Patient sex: M
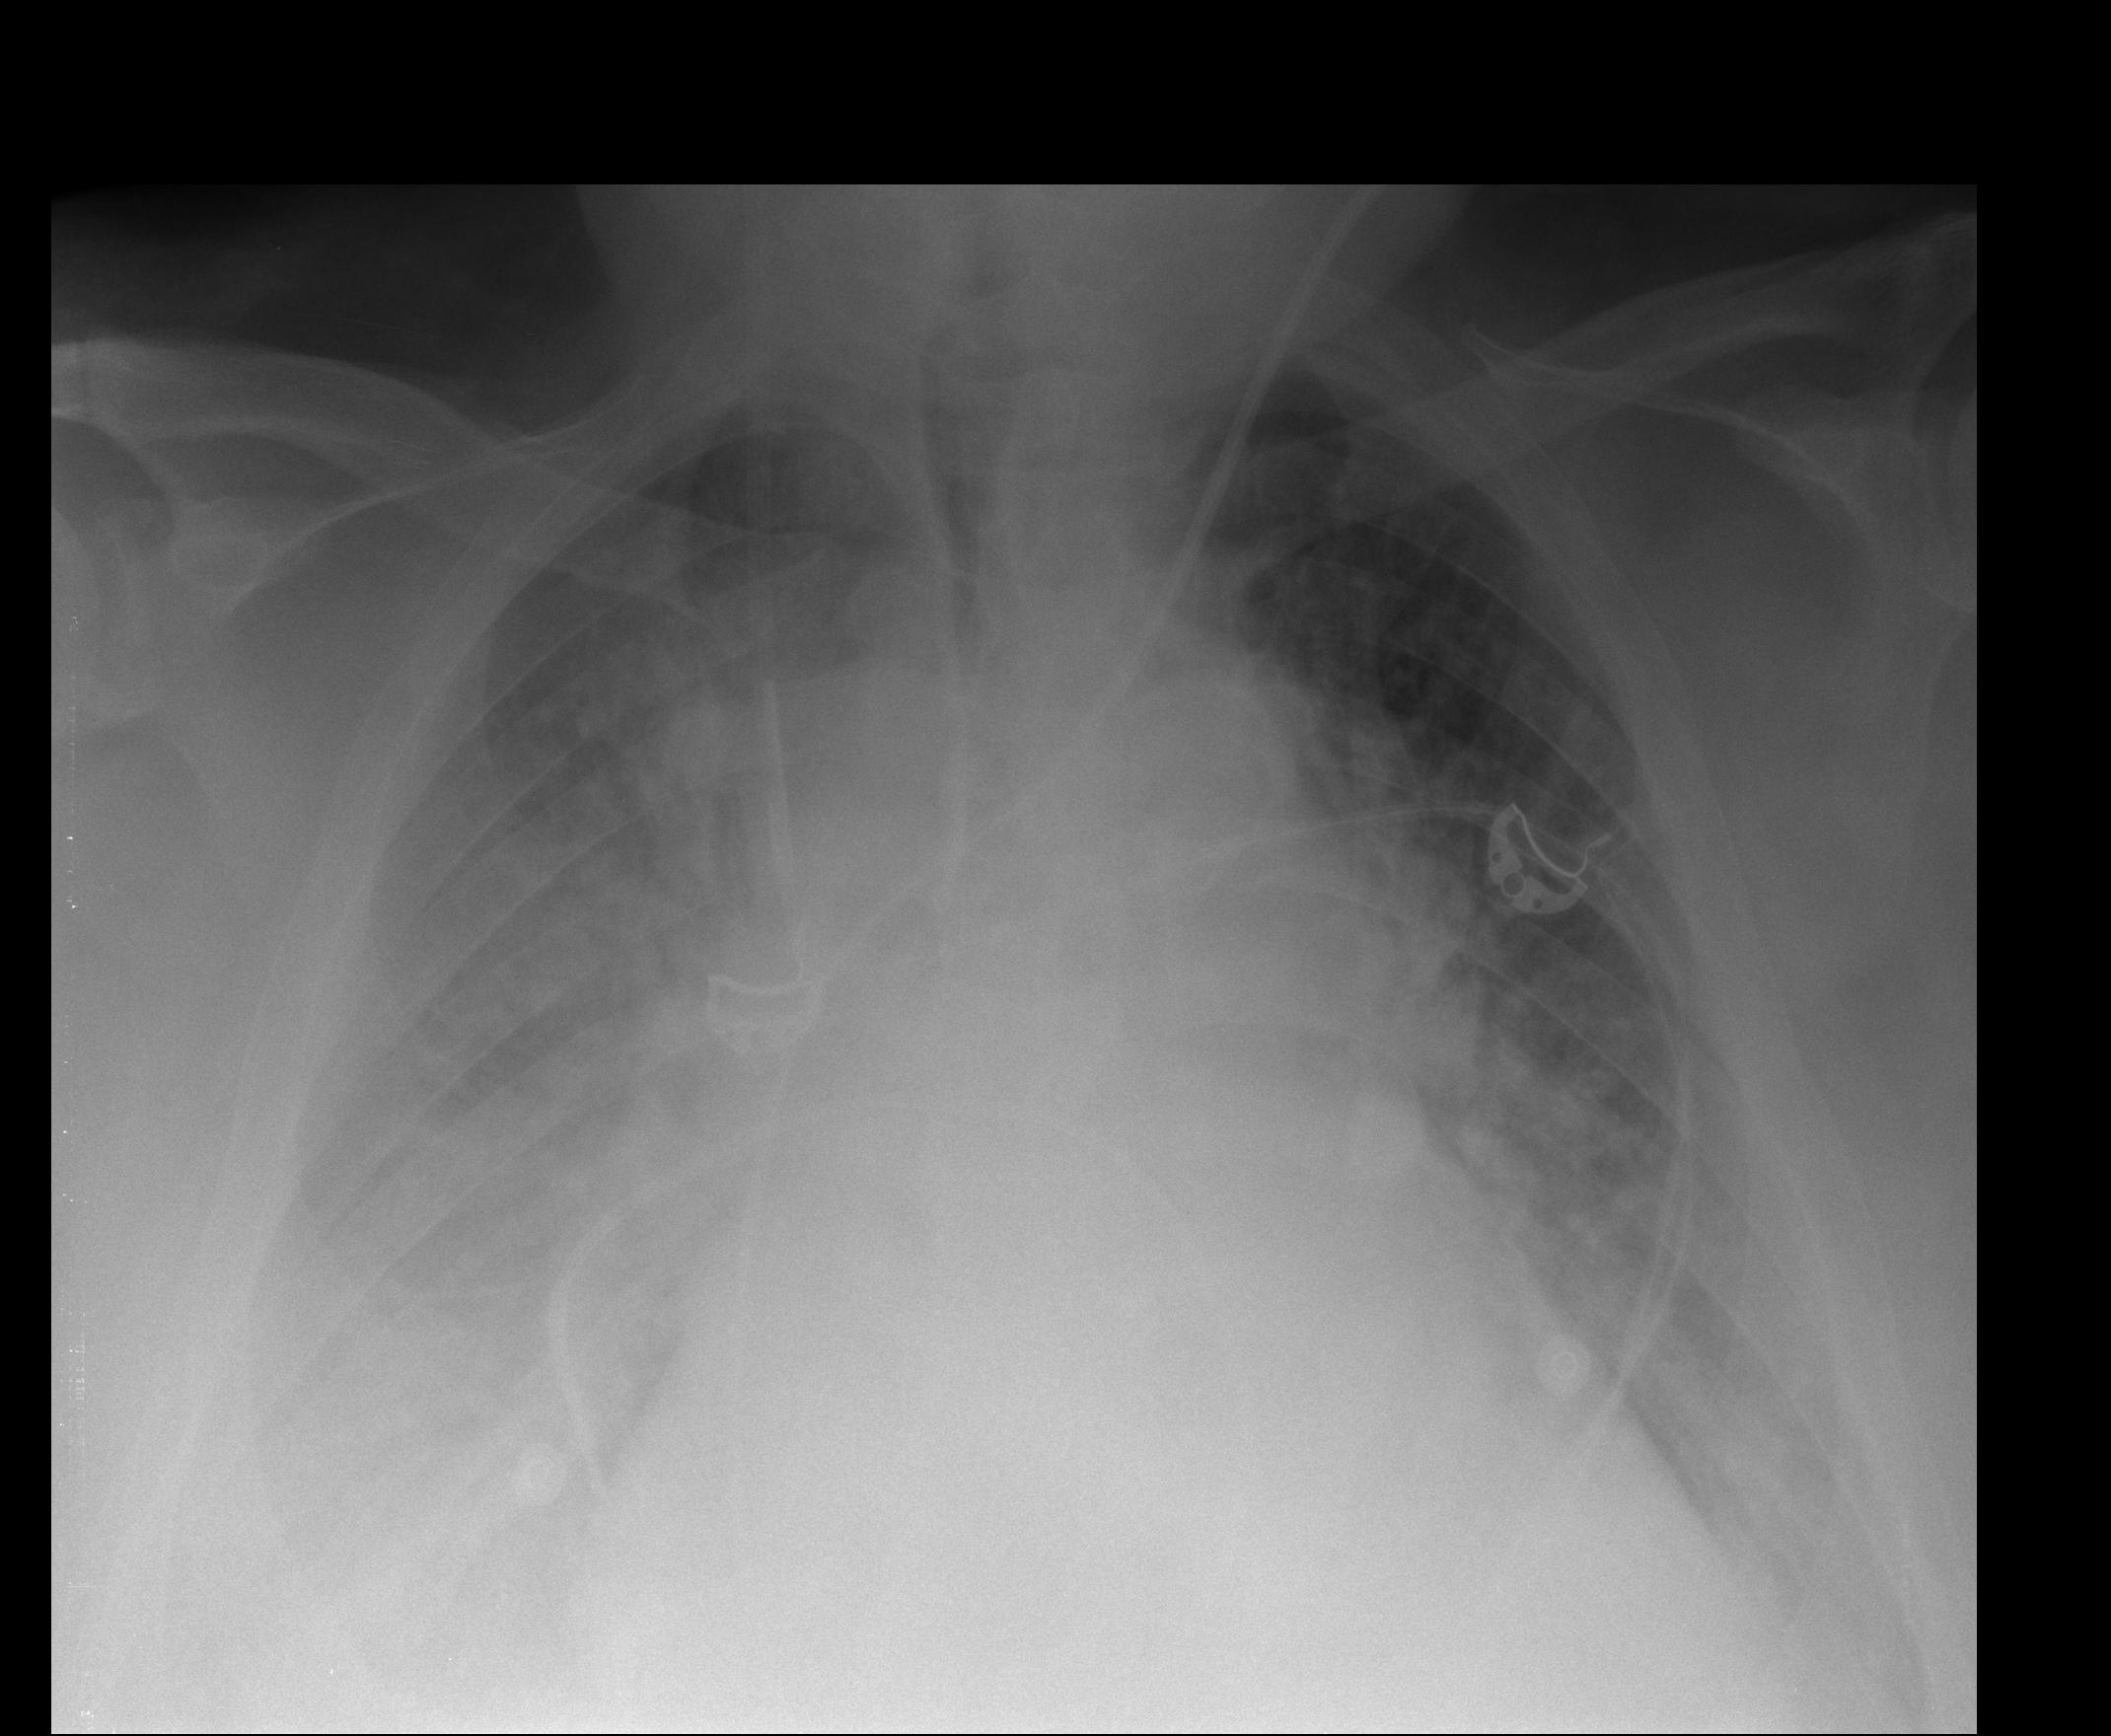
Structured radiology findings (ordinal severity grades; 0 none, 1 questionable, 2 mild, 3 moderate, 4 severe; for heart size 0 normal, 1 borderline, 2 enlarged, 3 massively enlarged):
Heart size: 2
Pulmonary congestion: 4
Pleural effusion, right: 2
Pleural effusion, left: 2
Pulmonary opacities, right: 3
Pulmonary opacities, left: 2
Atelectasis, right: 2
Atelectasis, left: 2